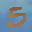
Label: 5